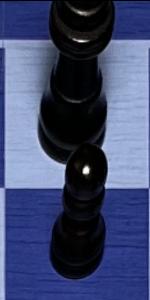
Label: Pawn_Black